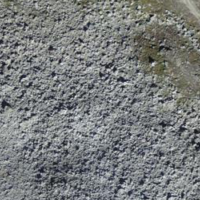
EUNIS habitat code: 48
Species observed at this site:
Oenanthe oenanthe